The image is a wavelet scalogram (time versus scale/frequency) of a rolling-element bearing's vibration signal. What is the most likely bearing condition (normal, inner_race, outer_race, ball)?
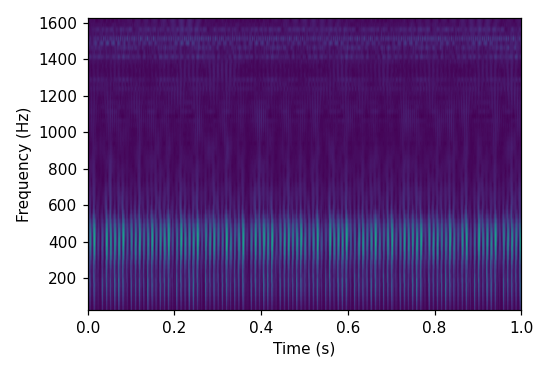
Answer: outer_race